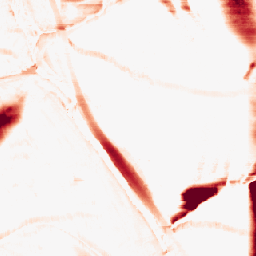
Category: morphological
Decomposition family: morphological_rect
Decomposition parameters: operation: opening
width: 50
height: 10
Upsampling method: nearest
Upsampling parameters: scale: 8
Upsampling scale: 8